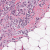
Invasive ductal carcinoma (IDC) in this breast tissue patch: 1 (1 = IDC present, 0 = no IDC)